Field crop: tomato
Growth stage: 2
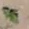
Species: solanum